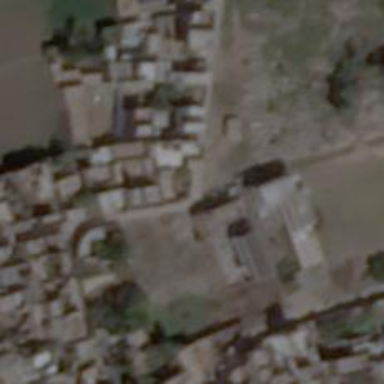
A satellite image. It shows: School.